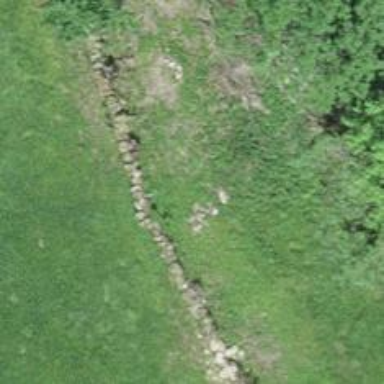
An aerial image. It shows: Dry stone wall barrier.